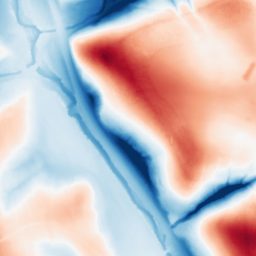
Category: multiscale
Decomposition family: dog_multiscale
Decomposition parameters: sigma_ratio: 2
n_scales: 6
base_sigma: 0.5
Upsampling method: cubic_catmull_rom
Upsampling parameters: scale: 4
Upsampling scale: 4